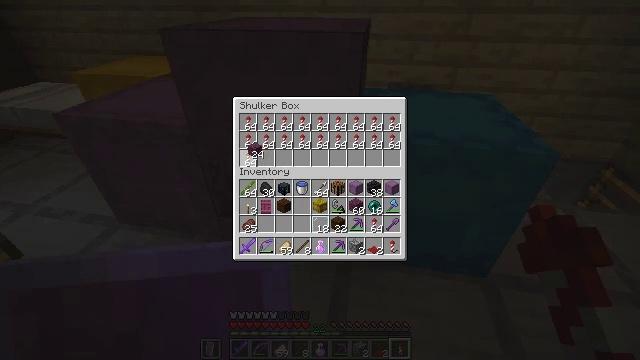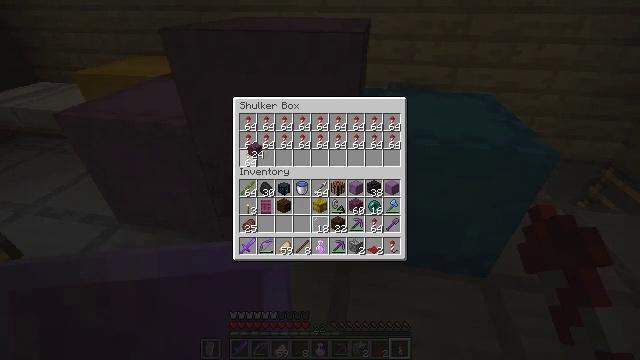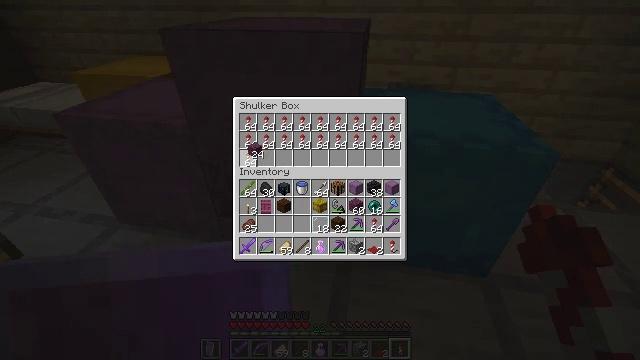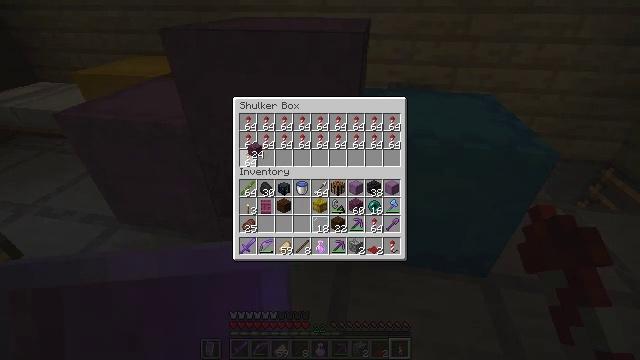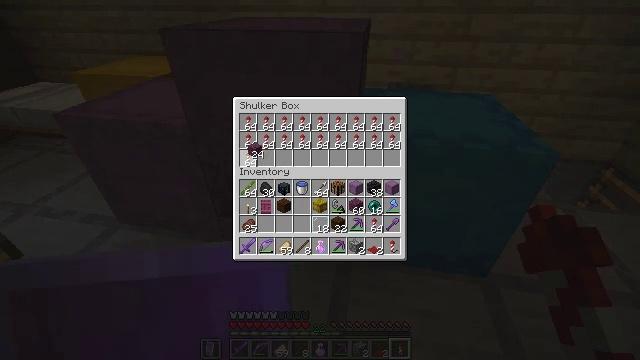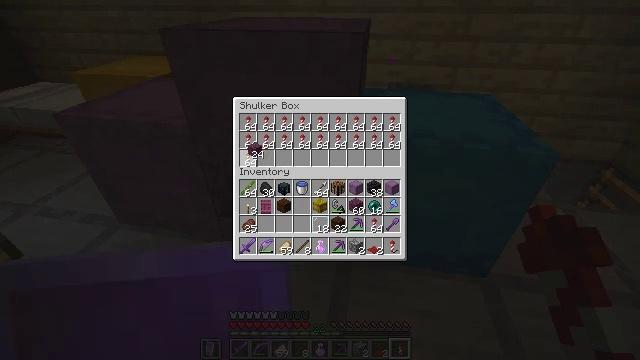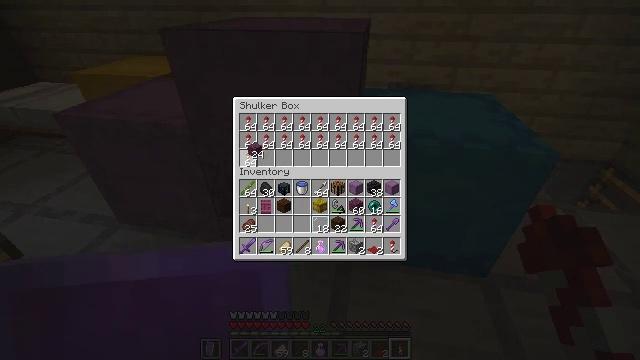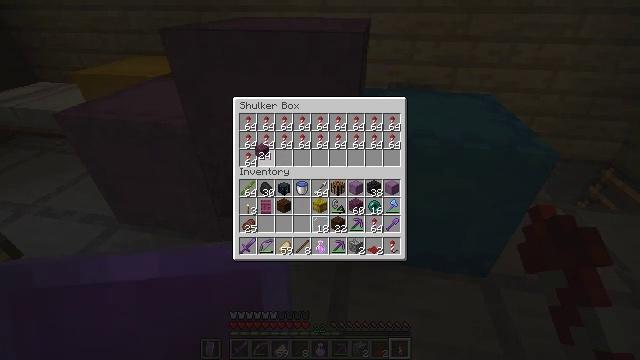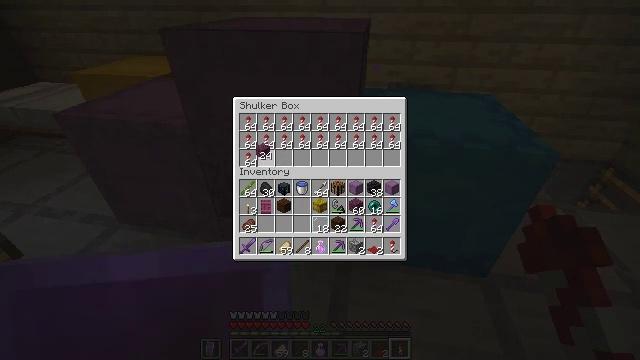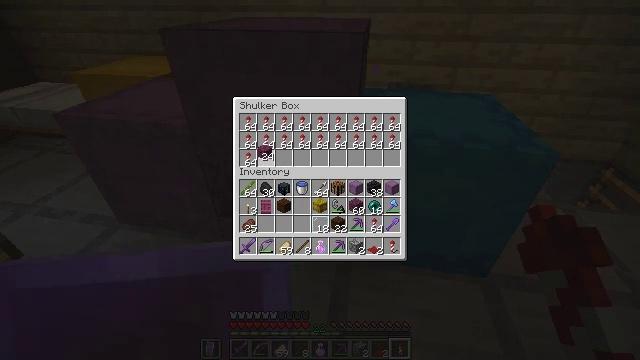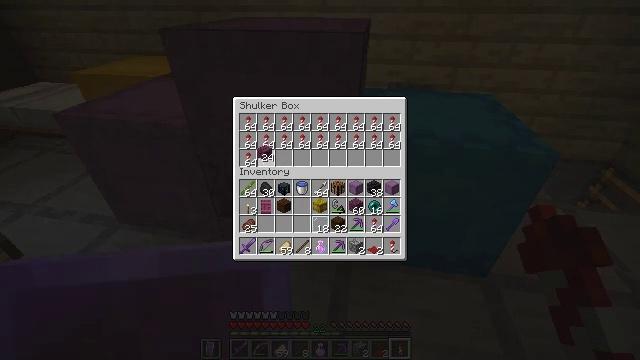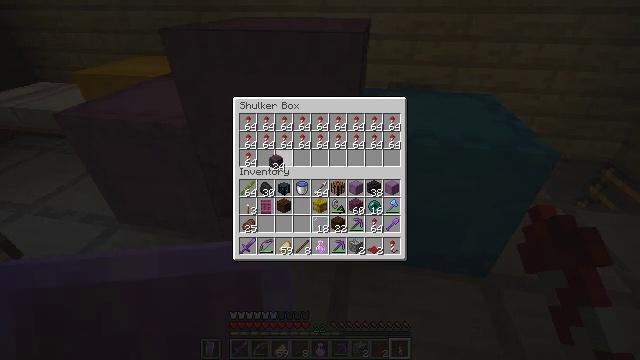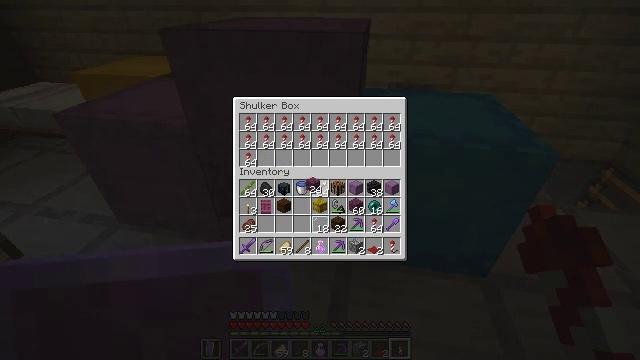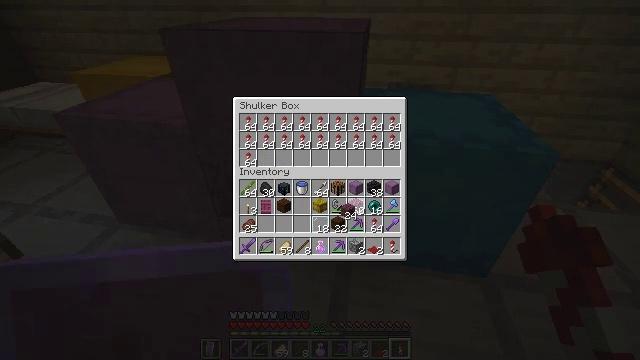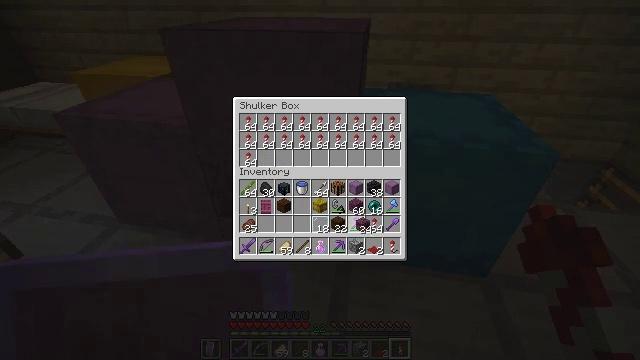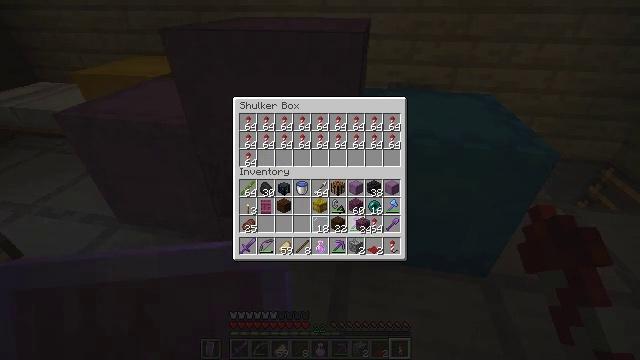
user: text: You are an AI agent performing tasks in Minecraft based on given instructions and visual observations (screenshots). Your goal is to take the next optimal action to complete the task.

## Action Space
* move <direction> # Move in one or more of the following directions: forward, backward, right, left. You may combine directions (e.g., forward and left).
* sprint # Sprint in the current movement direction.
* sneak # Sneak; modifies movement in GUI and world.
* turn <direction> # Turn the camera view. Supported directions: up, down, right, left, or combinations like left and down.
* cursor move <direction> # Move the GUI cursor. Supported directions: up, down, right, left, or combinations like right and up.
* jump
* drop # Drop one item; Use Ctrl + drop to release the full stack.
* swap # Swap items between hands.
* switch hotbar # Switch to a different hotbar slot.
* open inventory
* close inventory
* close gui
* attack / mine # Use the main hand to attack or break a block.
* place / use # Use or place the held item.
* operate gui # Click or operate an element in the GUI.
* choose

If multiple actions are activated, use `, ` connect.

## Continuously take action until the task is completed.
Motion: motion action
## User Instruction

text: Punch the spruce leaves to get saplings.
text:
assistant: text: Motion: no_op
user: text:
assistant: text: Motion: no_op
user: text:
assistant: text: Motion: no_op
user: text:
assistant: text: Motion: no_op
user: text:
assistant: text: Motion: no_op
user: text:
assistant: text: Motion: no_op
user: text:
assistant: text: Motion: turn right
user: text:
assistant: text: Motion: no_op
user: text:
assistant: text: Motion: no_op
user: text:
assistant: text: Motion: no_op
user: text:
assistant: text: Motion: turn right and down
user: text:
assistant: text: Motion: turn right and down
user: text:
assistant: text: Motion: turn right and down
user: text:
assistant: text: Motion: turn right and down
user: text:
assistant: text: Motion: no_op
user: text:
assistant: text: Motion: no_op
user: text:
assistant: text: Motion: turn right and down
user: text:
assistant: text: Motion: no_op
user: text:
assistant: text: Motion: turn right and down
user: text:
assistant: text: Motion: no_op
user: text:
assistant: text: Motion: no_op
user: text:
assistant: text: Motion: no_op
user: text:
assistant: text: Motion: no_op
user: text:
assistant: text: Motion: no_op
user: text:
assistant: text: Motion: turn left and up
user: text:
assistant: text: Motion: turn left and up
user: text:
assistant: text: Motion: turn left and up
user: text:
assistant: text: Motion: no_op
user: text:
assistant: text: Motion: no_op
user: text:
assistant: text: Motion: no_op